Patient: sex M, age 78
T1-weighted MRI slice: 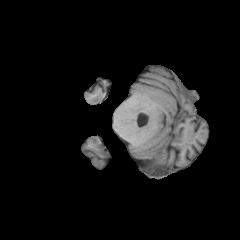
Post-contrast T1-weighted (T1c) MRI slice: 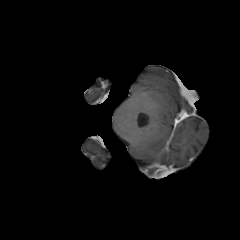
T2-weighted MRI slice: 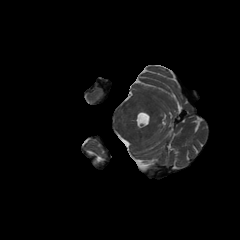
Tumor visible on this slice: no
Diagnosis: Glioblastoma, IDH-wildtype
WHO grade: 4